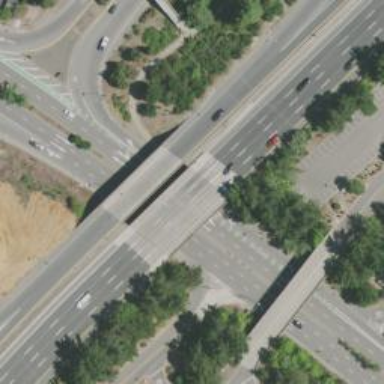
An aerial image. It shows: Motorway bridge.